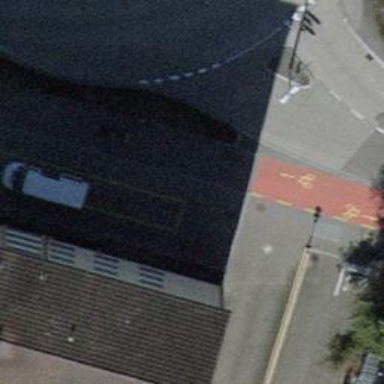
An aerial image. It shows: Asphalt cycleway for cycling.